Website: crate-barrel
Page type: billing-address
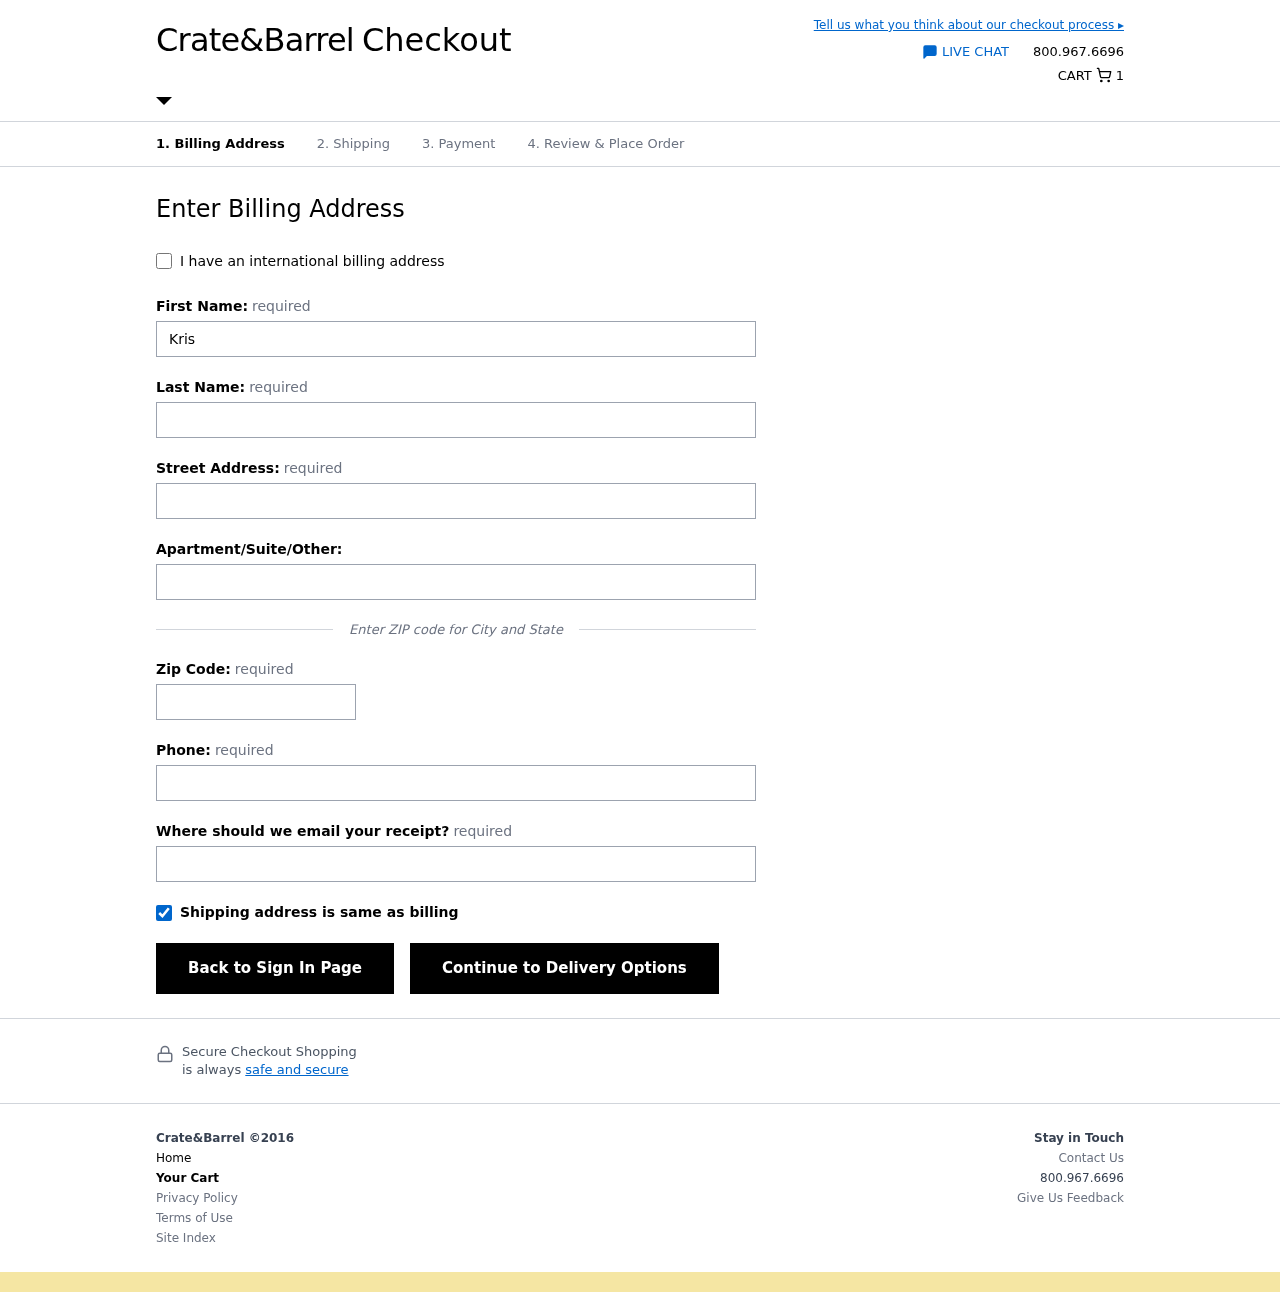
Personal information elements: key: PII_EMAIL
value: kristinhubbard@yahoo.com
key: PII_FIRSTNAME
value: Kristin
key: PII_LASTNAME
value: Hubbard
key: PII_PHONE
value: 7842538350
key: PII_POSTCODE
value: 14433
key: PII_STREET
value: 65366 Michelle Wall
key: PII_STREET2
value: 07729 Charles Knoll Apt. 018
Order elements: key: ORDER_NUM_ITEMS
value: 1